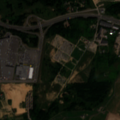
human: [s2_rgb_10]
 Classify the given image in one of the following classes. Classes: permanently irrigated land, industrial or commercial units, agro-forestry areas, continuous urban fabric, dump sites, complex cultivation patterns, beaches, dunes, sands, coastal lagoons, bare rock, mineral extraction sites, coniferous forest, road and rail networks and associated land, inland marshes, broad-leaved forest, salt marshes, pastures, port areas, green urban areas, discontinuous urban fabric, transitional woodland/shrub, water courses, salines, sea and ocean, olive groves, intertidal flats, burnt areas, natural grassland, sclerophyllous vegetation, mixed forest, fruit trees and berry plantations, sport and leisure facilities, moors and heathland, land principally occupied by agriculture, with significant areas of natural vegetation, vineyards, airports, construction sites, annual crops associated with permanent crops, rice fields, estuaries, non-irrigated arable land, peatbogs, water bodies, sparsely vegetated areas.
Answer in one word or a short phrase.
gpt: discontinuous urban fabric, industrial or commercial units, road and rail networks and associated land, airports, construction sites, land principally occupied by agriculture, with significant areas of natural vegetation